Question: In this <URL> you can see he has arranged his emacs to have the echo buffer on the right of a horizontal split screen.

Now when I look at the <URL> - I see nothing for this.
My question is:
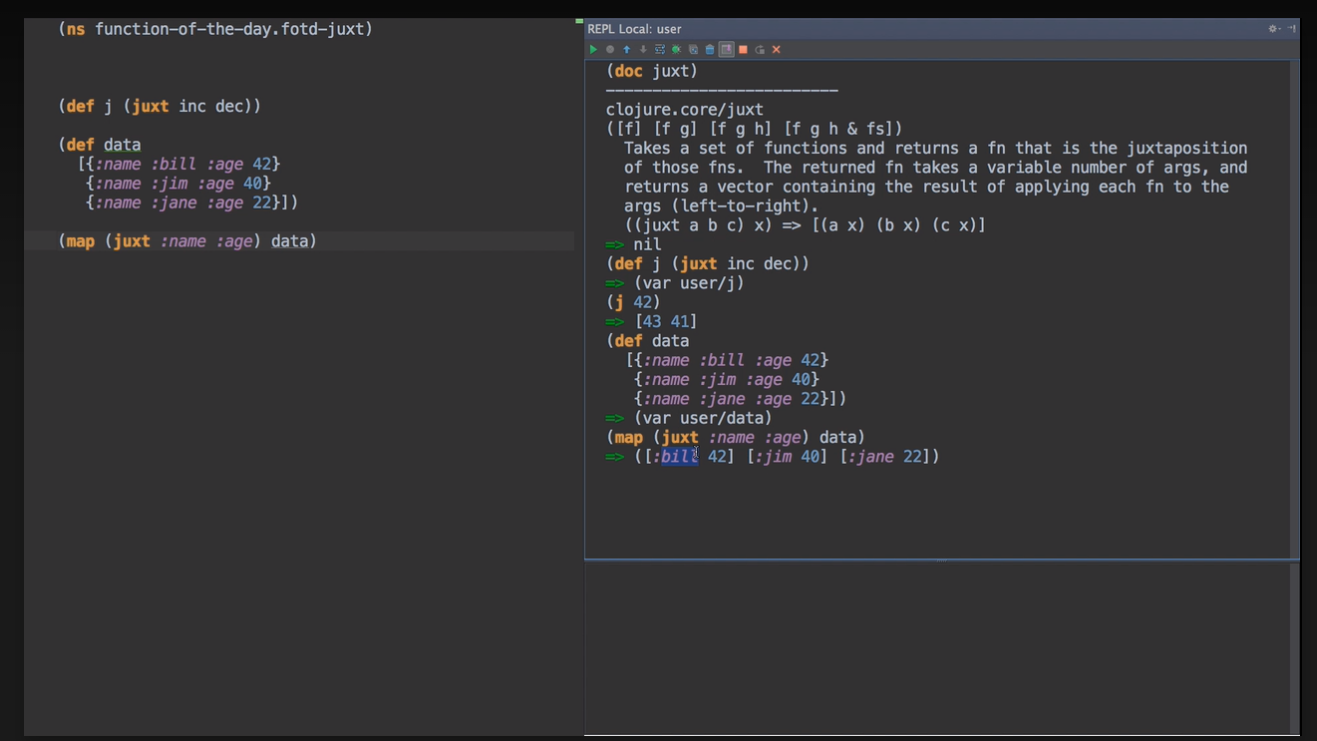
Answer: Here is <URL>.
If you want to have REPL on the right side, use + (split vertically), then go to the right buffer (with +, for example), and switch to the REPL via + or .